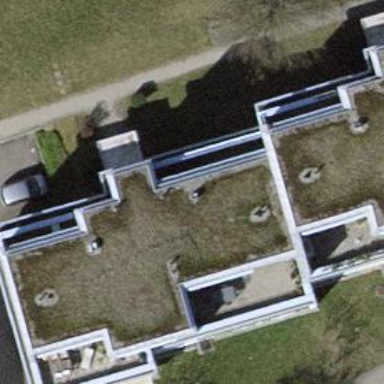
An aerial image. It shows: Flat roofed building.